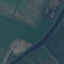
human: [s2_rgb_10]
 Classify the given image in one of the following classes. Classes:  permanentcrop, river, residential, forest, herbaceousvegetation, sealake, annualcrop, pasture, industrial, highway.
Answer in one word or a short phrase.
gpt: River